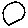
Label: circle